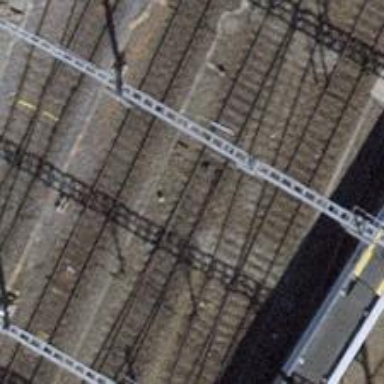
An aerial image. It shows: Single railway track with electrification through contact line.